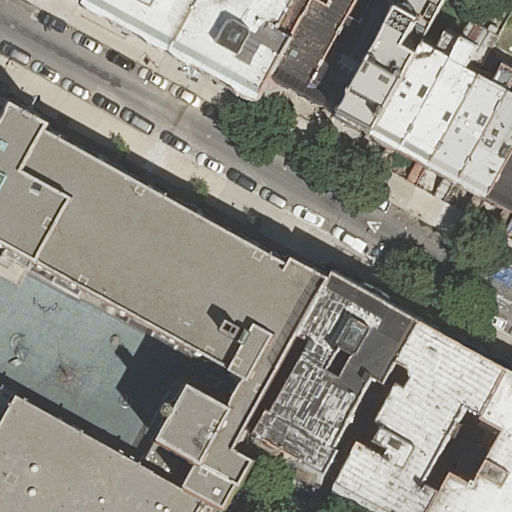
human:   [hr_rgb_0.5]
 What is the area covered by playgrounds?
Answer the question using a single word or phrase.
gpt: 830m2

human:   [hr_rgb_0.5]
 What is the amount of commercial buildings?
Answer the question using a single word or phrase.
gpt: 0

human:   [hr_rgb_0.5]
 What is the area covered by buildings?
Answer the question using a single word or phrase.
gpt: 2747m2

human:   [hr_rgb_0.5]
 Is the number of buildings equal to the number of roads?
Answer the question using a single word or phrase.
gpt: no

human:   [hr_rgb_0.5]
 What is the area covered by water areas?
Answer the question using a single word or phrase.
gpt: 0m2

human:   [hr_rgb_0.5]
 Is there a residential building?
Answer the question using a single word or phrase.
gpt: yes

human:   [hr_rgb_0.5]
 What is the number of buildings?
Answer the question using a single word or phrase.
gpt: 14

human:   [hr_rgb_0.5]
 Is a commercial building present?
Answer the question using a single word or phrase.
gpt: no

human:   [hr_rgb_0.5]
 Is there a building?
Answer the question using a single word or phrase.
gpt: yes

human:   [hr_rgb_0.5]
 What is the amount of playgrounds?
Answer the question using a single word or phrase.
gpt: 1

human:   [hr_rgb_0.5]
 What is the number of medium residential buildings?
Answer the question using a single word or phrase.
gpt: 11

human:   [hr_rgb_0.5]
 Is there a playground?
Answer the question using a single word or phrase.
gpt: yes

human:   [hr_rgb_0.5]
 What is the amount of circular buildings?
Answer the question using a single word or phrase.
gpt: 0

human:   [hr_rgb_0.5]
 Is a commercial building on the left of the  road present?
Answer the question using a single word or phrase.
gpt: no

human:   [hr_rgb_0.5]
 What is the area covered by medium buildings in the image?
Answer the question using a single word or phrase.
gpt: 2113m2

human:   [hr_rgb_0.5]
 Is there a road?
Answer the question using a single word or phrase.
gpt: yes

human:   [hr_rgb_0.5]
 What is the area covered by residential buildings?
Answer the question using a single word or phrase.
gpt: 2747m2

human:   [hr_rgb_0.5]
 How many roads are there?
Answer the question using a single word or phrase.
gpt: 1

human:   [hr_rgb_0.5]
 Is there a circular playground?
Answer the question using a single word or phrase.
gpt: no

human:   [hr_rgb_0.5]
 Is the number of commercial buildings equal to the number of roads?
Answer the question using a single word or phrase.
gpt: no

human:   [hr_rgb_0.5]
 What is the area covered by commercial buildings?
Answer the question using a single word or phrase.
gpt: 0m2

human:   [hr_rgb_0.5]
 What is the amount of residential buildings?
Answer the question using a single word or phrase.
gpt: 14

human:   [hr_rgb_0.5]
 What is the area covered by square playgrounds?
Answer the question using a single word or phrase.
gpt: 0m2

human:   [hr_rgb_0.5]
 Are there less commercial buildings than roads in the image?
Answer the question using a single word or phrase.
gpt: yes

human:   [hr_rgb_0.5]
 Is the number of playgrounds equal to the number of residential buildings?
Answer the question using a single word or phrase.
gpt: no

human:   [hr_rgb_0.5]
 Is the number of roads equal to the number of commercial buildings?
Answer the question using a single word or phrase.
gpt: no

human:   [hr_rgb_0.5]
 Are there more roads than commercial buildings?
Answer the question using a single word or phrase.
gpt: yes

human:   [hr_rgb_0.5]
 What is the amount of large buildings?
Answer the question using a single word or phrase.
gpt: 1

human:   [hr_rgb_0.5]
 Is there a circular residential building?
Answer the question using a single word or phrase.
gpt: no

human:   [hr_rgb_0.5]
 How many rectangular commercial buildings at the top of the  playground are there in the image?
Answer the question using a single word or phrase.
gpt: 0

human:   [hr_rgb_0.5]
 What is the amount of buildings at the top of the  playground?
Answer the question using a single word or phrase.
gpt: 10

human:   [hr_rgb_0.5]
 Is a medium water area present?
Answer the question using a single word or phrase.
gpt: no

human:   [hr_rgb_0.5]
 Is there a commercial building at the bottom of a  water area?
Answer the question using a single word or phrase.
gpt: no

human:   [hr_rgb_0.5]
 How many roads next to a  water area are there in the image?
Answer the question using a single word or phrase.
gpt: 0

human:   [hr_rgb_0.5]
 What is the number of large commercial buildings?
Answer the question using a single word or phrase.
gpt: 0

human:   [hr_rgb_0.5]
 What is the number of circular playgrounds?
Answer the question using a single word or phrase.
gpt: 0

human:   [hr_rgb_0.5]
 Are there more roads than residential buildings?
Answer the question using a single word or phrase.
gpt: no

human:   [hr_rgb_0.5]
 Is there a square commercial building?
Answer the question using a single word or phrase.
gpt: no

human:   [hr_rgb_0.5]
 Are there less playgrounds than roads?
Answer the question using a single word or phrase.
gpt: no

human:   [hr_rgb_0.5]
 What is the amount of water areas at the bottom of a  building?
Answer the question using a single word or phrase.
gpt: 0

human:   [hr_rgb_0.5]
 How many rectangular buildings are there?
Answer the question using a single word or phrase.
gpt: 8

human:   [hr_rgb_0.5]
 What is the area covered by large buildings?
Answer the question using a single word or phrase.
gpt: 594m2

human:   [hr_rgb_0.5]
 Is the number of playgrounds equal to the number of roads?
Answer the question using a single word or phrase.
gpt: yes

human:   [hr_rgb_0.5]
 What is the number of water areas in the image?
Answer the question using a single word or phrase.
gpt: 0

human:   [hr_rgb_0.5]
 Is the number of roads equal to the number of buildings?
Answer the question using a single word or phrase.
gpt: no

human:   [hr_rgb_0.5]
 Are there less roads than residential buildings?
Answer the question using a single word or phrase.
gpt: yes

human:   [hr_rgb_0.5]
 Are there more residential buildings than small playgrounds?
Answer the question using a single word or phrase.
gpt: yes

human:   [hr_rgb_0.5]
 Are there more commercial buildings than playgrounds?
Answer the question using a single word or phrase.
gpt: no

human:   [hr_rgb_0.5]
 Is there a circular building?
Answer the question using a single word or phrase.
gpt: no

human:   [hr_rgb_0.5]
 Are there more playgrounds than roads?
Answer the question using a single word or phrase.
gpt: no

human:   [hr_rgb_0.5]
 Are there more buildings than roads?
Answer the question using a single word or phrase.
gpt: yes

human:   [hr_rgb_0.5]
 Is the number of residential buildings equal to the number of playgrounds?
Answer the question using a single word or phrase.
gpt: no

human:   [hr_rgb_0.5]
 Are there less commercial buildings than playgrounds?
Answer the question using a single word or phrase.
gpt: yes

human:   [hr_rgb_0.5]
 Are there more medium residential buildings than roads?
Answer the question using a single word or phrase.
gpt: yes

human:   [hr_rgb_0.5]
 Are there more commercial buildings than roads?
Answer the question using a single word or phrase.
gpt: no

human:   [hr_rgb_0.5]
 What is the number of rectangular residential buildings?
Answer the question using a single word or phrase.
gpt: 8

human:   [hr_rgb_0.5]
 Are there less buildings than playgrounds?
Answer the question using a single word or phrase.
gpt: no

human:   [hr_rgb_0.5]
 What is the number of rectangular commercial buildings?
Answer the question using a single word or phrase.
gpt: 0

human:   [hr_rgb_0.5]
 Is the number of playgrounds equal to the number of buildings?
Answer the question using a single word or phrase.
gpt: no

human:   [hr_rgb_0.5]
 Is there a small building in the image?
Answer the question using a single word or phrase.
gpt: yes

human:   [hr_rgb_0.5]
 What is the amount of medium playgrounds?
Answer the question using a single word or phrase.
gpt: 0

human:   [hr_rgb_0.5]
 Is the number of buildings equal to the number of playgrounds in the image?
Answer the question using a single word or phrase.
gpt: no

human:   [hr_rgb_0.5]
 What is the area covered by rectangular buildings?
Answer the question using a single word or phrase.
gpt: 1229m2

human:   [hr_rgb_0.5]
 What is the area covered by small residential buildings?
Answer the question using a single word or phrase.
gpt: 40m2